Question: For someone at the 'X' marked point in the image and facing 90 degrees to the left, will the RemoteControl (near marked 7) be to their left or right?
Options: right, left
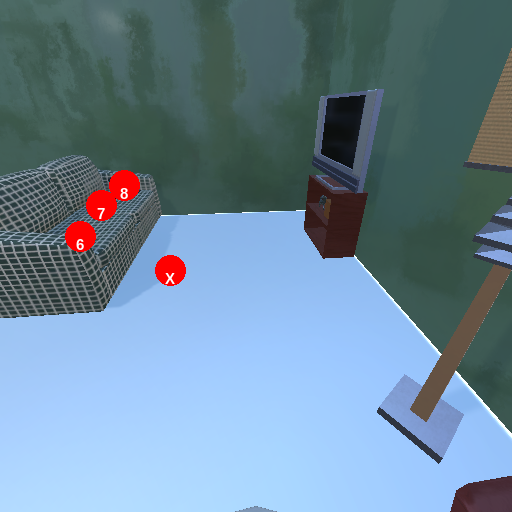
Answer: right